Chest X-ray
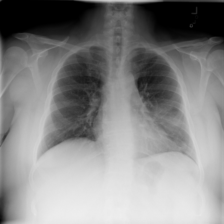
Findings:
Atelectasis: negative
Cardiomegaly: negative
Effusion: negative
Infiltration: negative
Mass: negative
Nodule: negative
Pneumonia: negative
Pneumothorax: negative
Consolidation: negative
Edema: negative
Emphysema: negative
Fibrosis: negative
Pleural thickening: negative
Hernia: negative